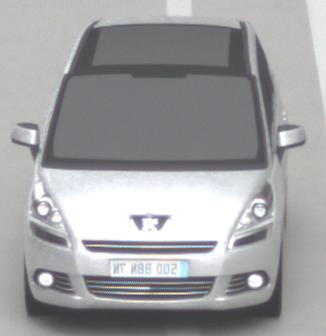
Make: Peugeot
Model: 5008 120 VTi
Detailed model: 5008 (I) Van
Model produced from: 2009/10
Model produced until: 2011/07
Doors: 5
Color: white
Road condition: wet road
Daytime: midday
Contrast: low contrast